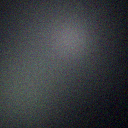
Screen state: off